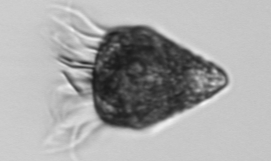
Label: Strombidium_morphotype2